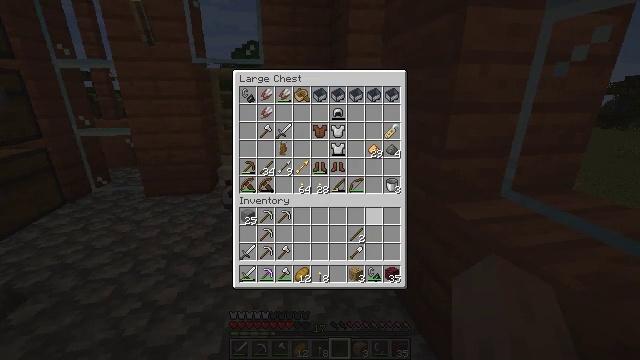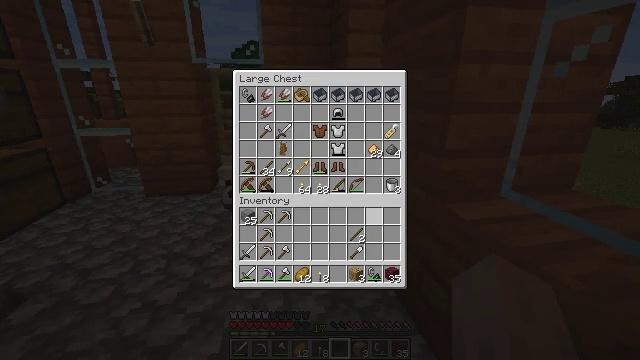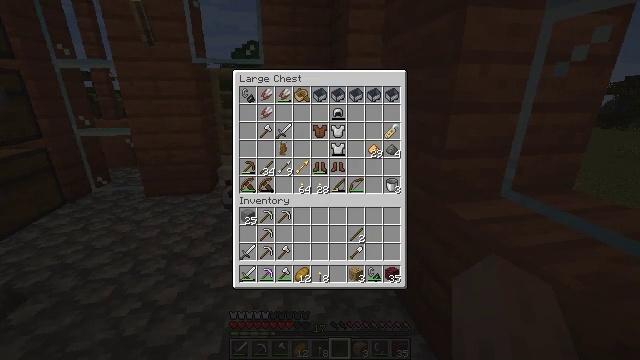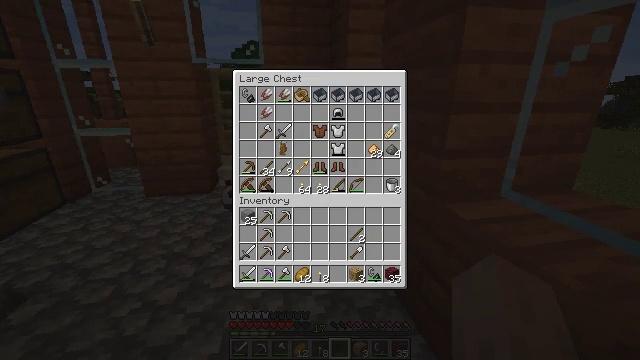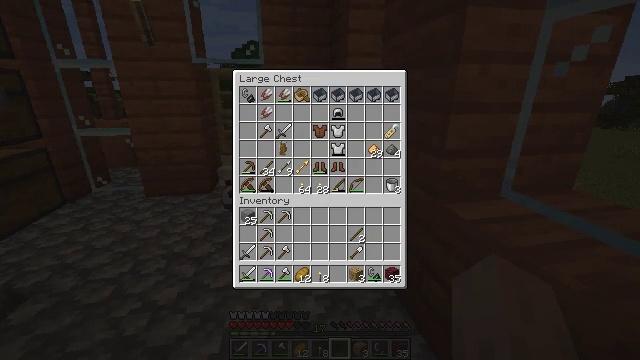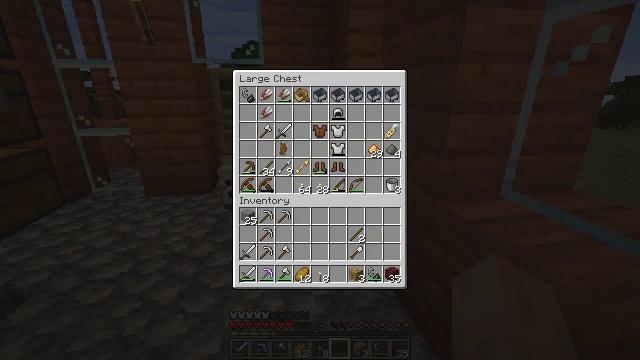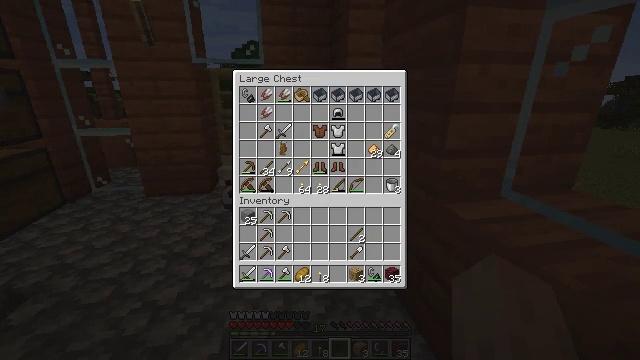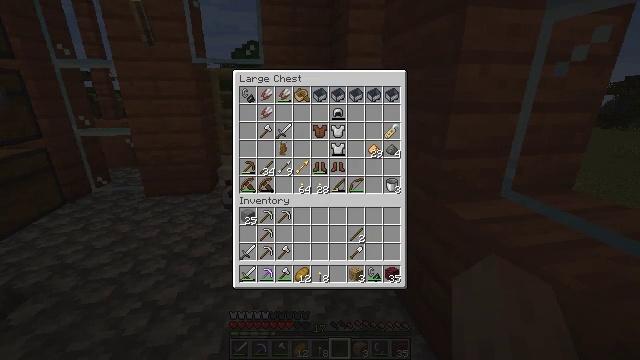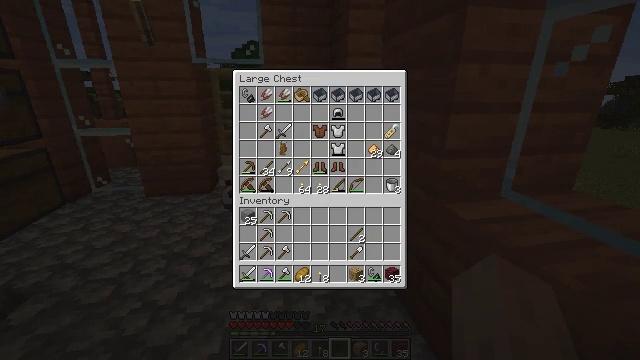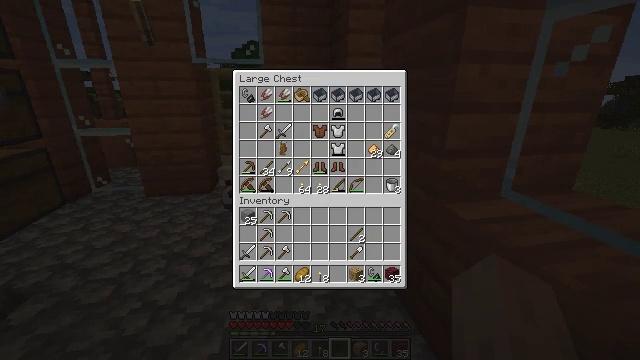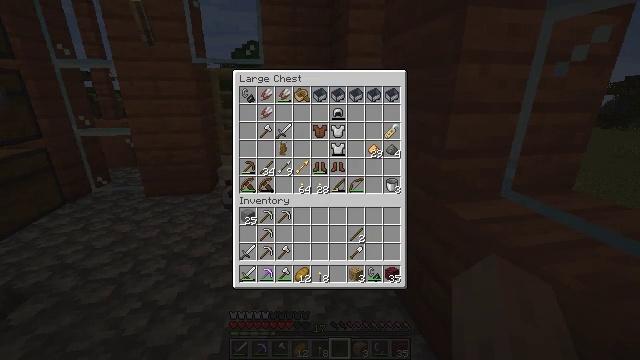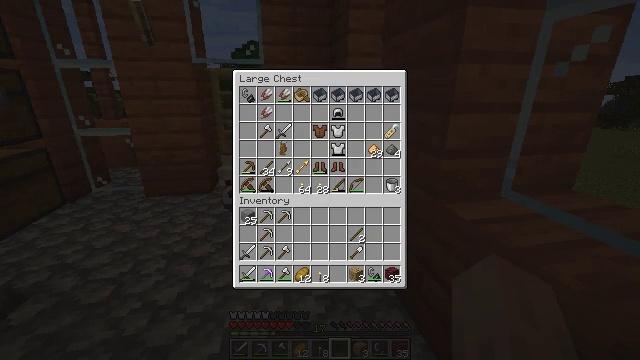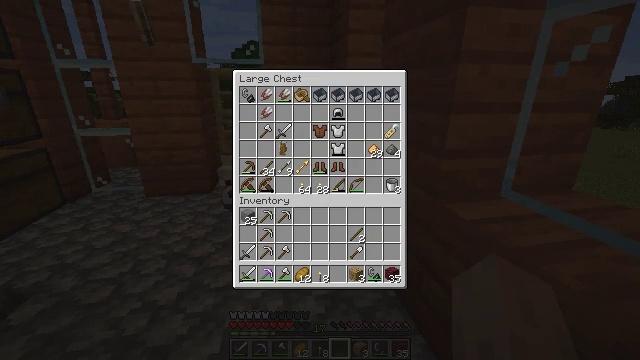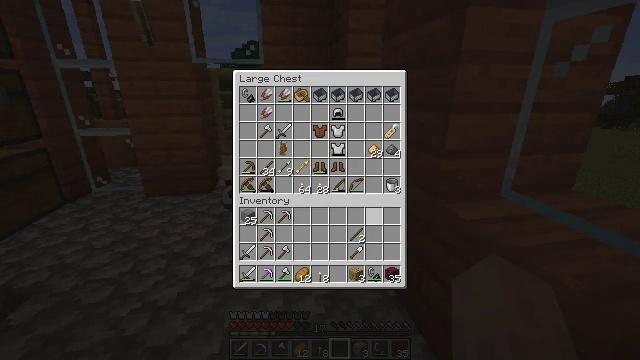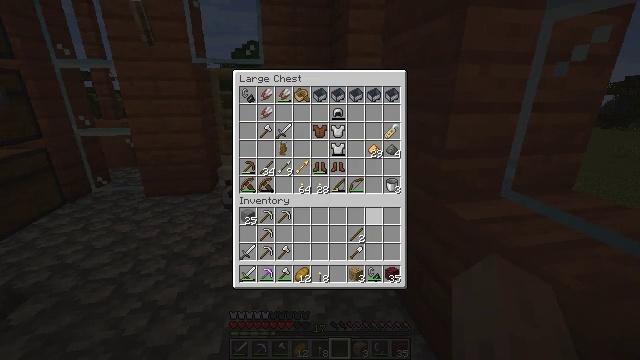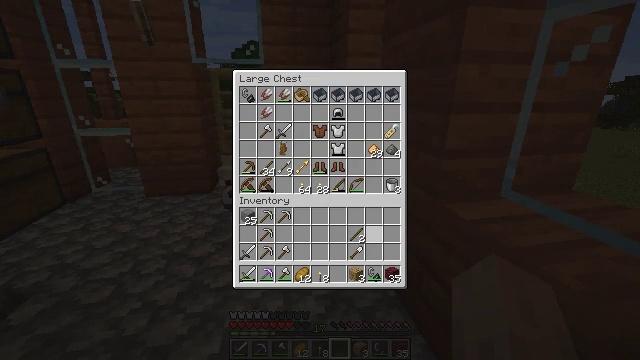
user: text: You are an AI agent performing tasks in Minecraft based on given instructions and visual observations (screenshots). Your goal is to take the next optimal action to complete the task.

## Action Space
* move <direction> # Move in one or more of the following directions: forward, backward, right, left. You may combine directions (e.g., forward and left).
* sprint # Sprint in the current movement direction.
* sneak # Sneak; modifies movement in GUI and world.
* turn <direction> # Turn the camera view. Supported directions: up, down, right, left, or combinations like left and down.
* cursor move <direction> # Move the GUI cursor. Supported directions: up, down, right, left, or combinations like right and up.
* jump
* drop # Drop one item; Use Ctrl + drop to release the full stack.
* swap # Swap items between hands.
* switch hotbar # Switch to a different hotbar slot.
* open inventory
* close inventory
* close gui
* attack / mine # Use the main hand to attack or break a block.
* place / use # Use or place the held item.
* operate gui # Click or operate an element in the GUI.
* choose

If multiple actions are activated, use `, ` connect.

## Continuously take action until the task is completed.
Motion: motion action
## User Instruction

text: Craft the glowstone using glowstone dust.
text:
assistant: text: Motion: no_op
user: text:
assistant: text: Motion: no_op
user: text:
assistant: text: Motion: no_op
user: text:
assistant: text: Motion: no_op
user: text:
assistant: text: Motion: no_op
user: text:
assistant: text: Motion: no_op
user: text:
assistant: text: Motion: no_op
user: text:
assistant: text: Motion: no_op
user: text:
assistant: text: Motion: no_op
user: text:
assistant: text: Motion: no_op
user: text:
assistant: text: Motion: no_op
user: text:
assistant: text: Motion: no_op
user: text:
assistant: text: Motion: cursor move down
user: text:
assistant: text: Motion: no_op
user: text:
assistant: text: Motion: no_op
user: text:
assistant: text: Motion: no_op
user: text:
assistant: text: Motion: no_op
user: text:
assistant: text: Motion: no_op
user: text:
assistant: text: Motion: no_op
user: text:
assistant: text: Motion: no_op
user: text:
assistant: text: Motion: no_op
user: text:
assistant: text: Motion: no_op
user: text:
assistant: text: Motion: no_op
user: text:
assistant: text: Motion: no_op
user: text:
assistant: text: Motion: no_op
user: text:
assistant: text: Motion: no_op
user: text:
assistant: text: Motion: no_op
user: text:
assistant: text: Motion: no_op
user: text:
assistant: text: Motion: no_op
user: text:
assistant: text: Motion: no_op